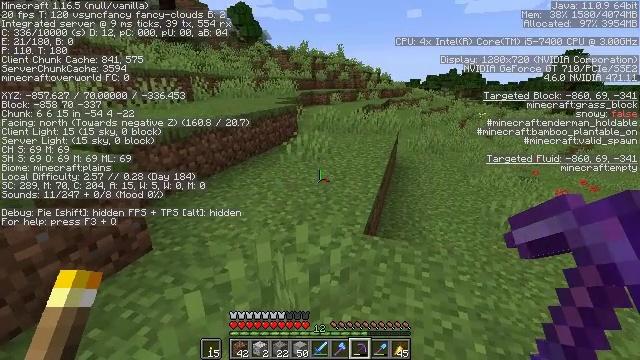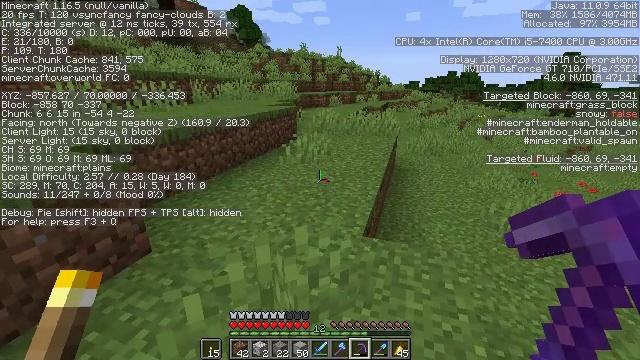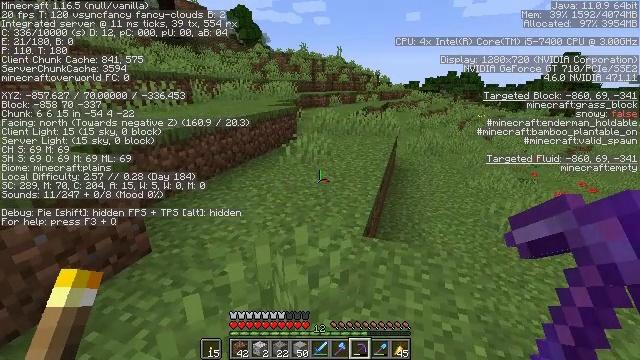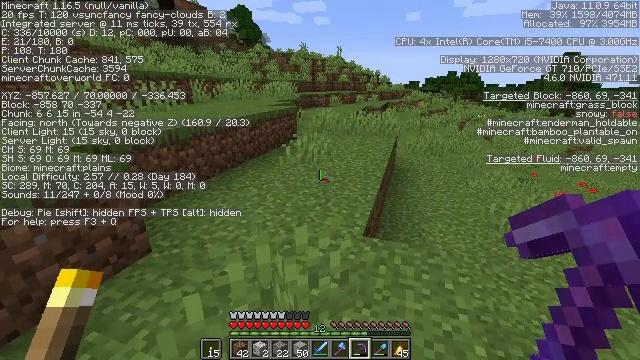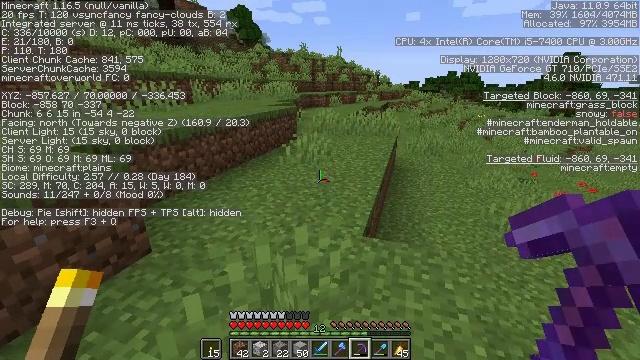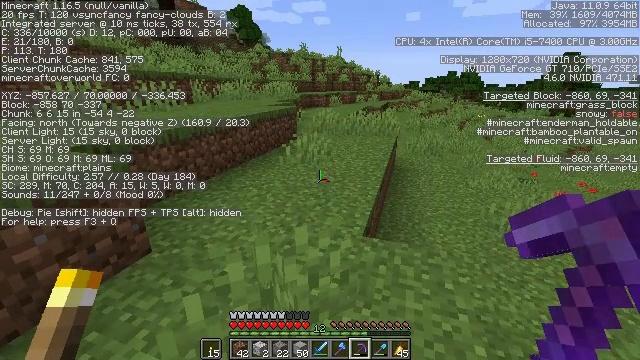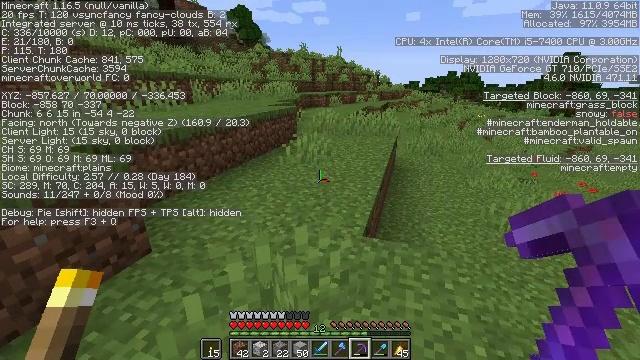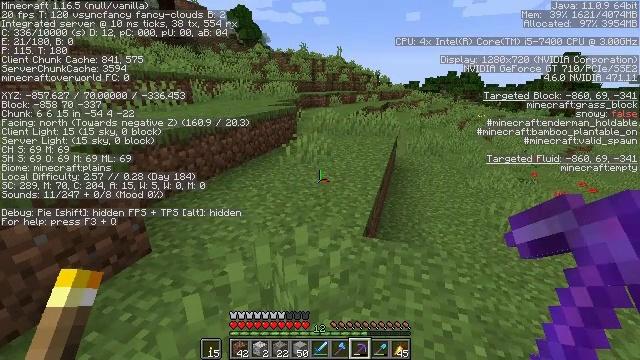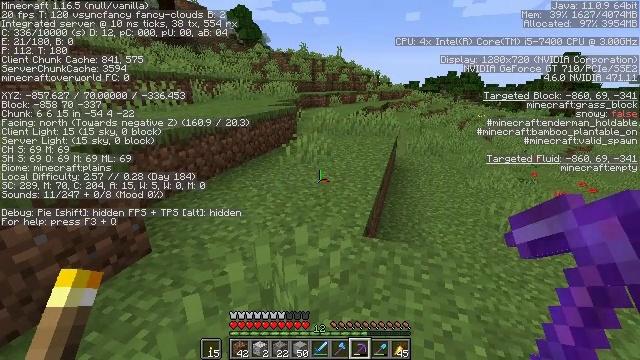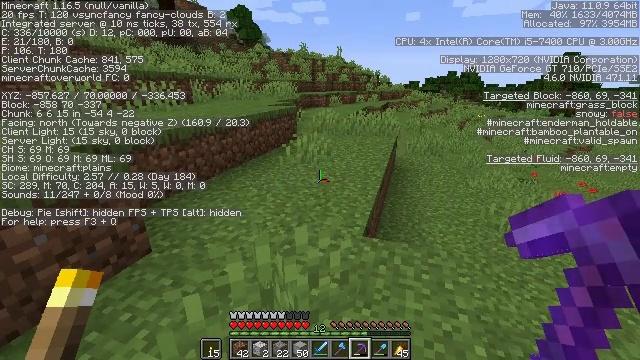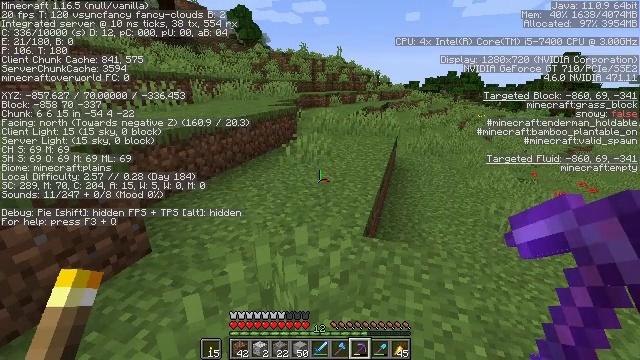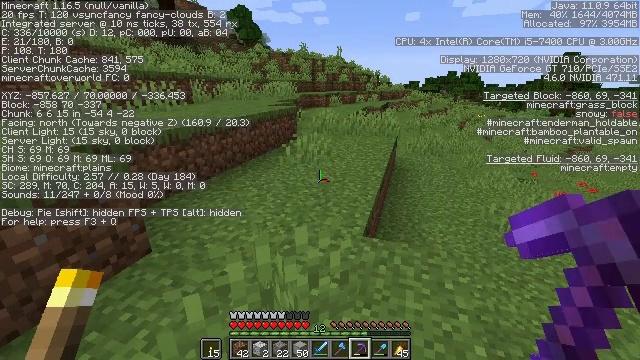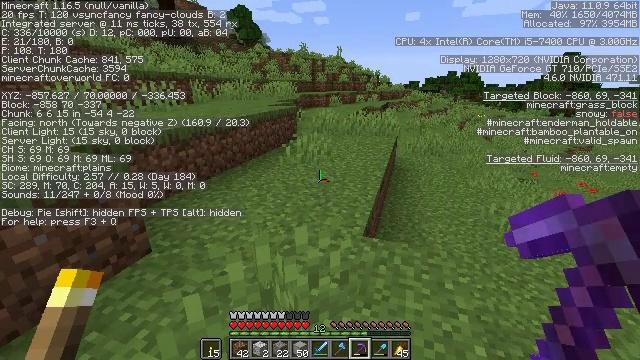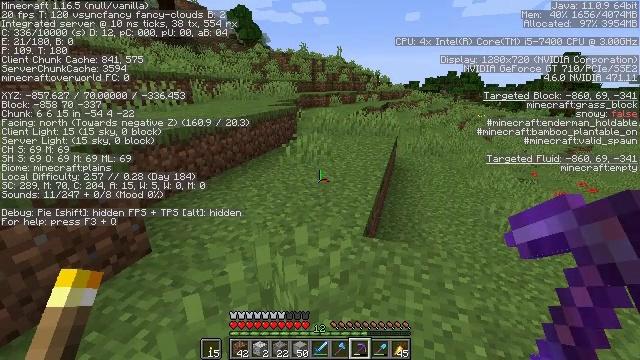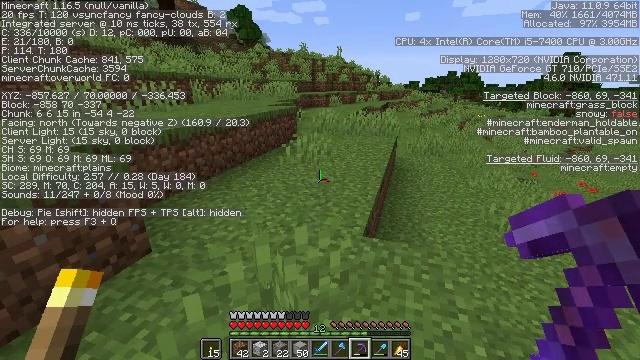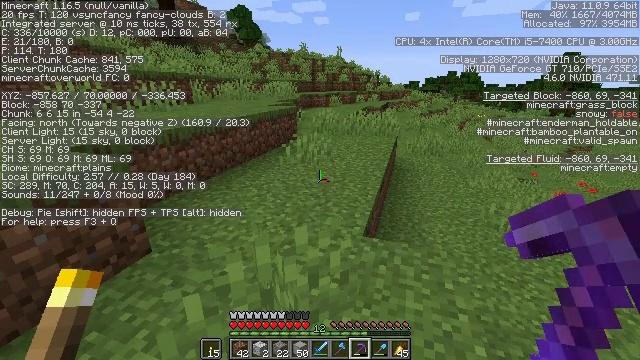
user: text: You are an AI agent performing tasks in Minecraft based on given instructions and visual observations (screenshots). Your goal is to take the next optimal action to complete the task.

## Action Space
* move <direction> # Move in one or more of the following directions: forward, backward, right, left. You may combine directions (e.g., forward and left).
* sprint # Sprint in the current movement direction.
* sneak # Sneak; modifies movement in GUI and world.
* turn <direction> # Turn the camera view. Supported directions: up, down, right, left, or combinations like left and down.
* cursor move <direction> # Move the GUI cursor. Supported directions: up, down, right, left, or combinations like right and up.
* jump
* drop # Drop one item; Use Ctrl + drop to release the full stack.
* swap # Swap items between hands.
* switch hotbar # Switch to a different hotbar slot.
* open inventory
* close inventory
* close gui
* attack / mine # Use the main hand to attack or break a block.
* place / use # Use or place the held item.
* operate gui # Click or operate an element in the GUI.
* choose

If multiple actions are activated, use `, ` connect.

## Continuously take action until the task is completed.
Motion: motion action
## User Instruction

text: Dig up the grass block for dirt.
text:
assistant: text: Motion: no_op
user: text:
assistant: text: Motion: no_op
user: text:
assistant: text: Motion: no_op
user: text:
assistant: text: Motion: no_op
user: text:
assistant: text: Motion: no_op
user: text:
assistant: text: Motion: no_op
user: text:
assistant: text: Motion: no_op
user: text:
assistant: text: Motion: no_op
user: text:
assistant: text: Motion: no_op
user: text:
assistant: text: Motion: no_op
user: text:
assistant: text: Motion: no_op
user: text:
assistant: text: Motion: no_op
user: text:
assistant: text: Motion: no_op
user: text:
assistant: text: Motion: no_op
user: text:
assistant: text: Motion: no_op
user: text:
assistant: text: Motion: no_op
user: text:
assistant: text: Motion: no_op
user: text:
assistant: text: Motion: no_op
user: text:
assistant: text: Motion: no_op
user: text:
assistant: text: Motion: no_op
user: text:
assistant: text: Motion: no_op
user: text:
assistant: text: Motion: no_op
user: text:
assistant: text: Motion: no_op
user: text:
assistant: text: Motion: no_op
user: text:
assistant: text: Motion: no_op
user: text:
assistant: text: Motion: no_op
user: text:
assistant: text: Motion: no_op
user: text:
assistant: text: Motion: no_op
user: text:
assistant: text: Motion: no_op
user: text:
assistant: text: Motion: no_op